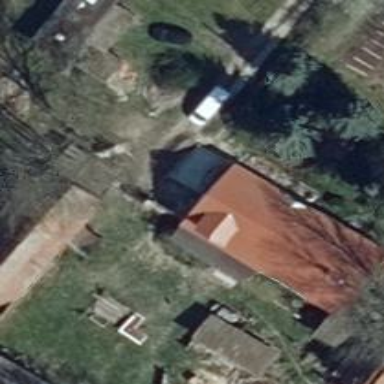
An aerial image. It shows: Driveway.